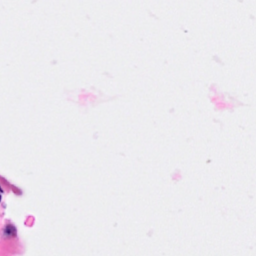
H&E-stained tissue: Breast